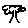
Label: tree